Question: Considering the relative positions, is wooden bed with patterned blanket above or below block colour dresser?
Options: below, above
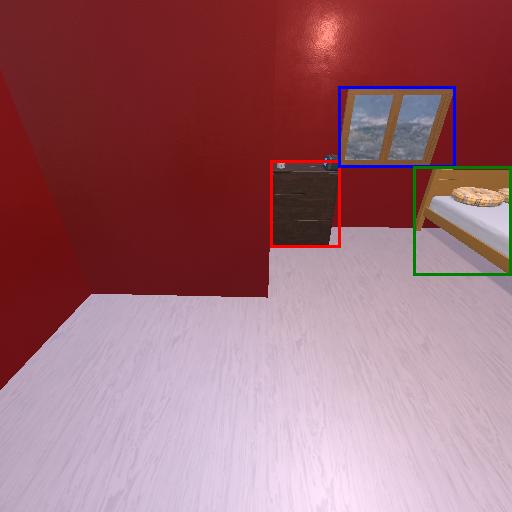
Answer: below